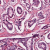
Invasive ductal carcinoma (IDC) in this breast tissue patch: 1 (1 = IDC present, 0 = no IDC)